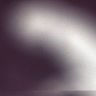
Metastatic tissue present: no